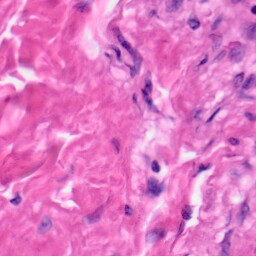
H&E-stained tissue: Skin